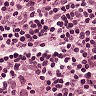
Metastatic tissue present: no